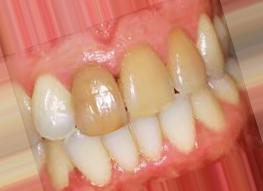
Condition: Tooth Discoloration